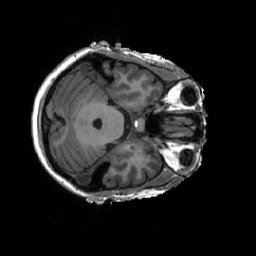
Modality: T1w
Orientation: axial
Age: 29
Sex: female
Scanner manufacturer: ge
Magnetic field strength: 3 T
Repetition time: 0.007348 s
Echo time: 0.003036 s